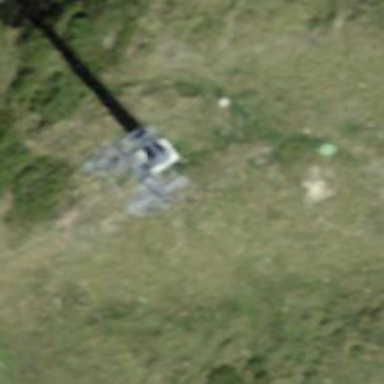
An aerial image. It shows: Pylon for aerialway.